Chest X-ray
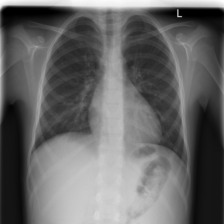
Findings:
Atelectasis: negative
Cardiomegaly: negative
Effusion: negative
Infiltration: negative
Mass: negative
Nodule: negative
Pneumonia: negative
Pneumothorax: negative
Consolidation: negative
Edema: negative
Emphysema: negative
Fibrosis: negative
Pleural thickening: negative
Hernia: negative